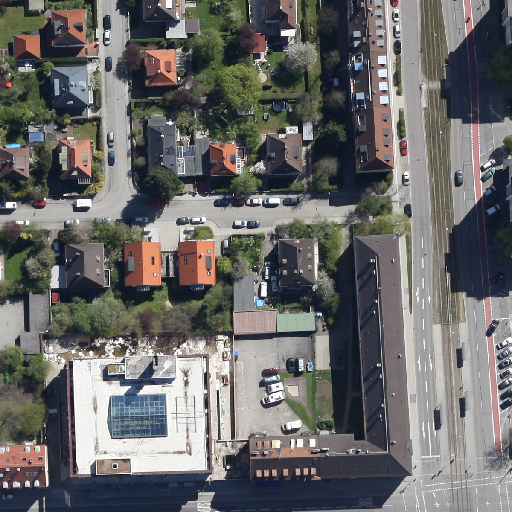
Referring expression: van